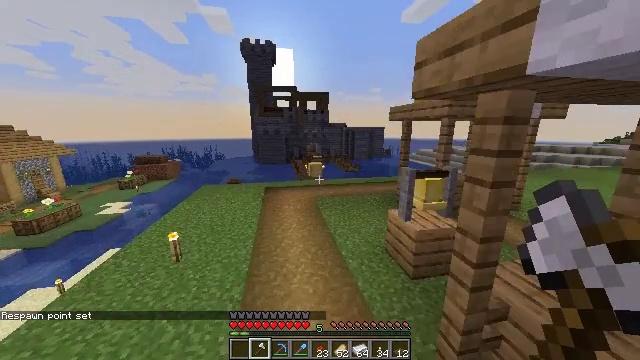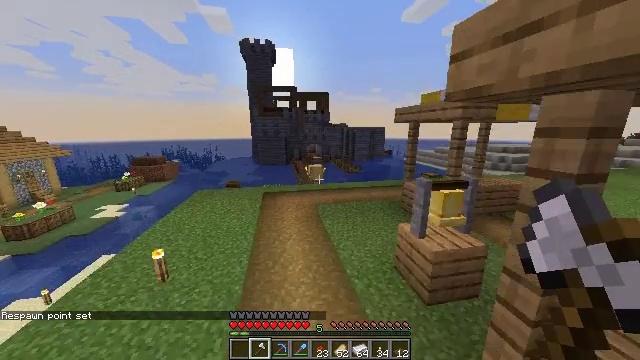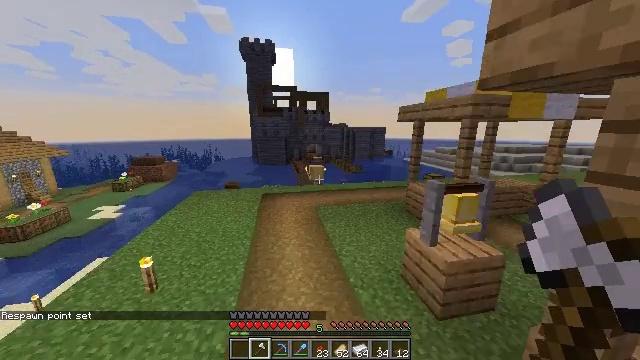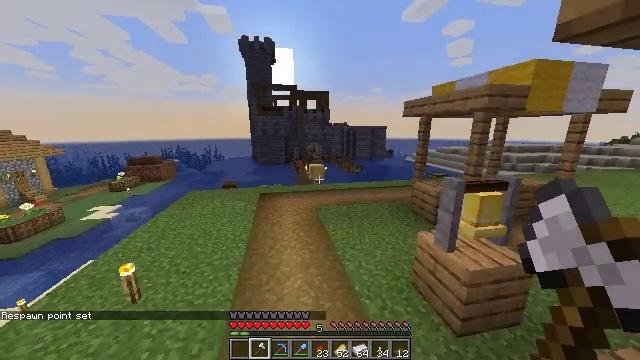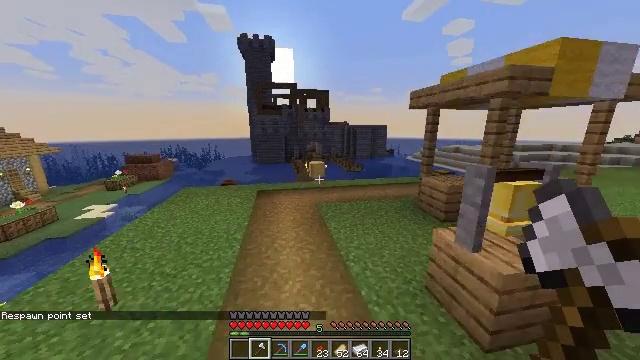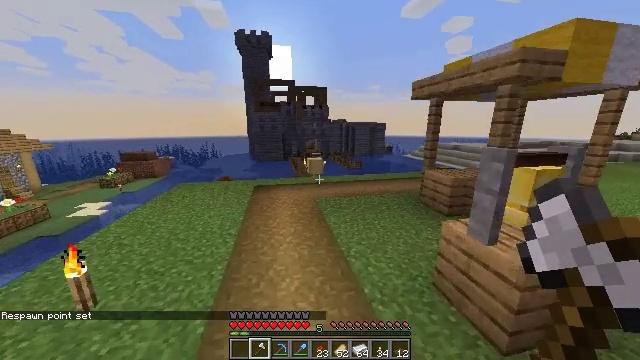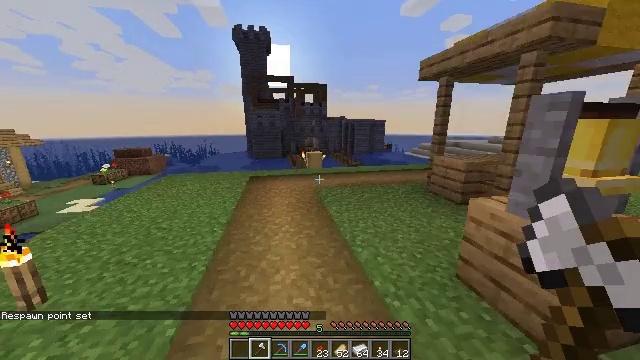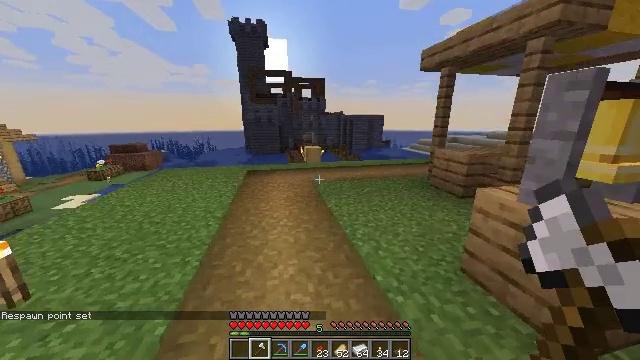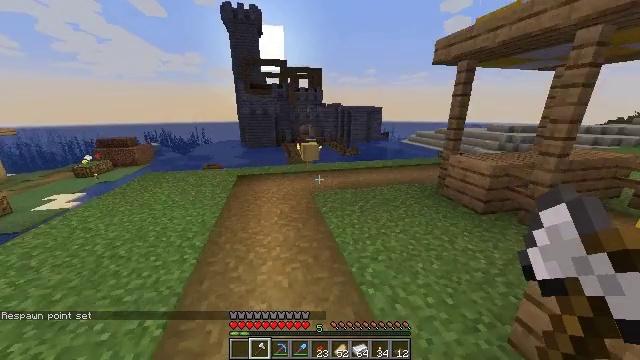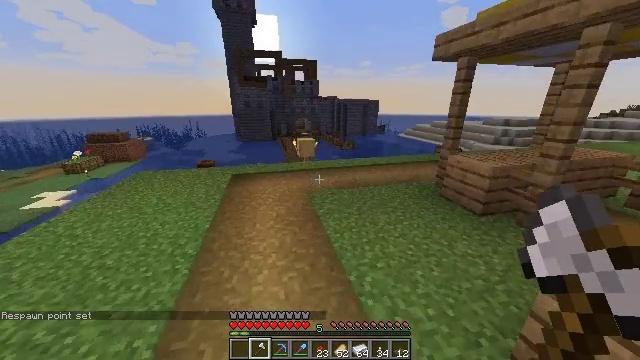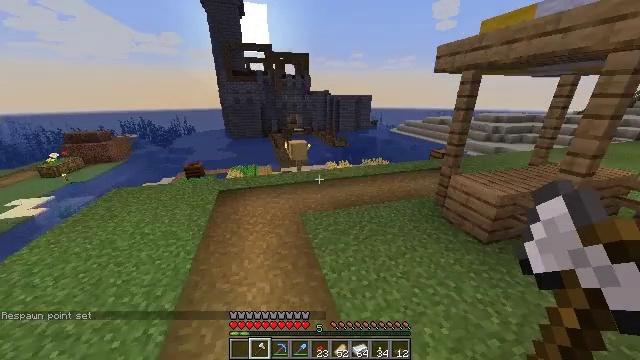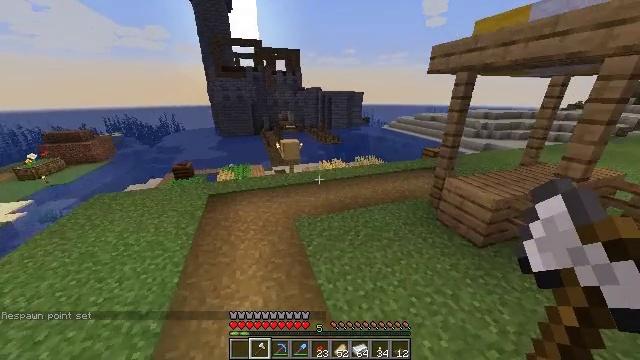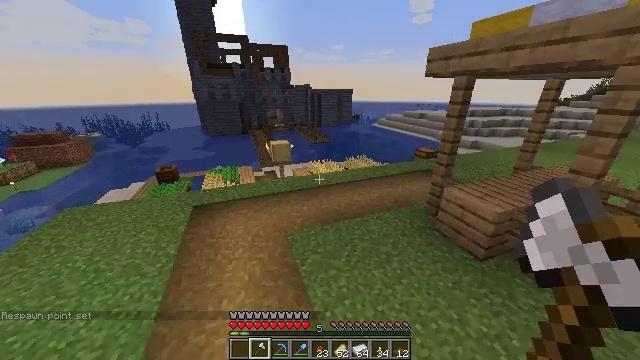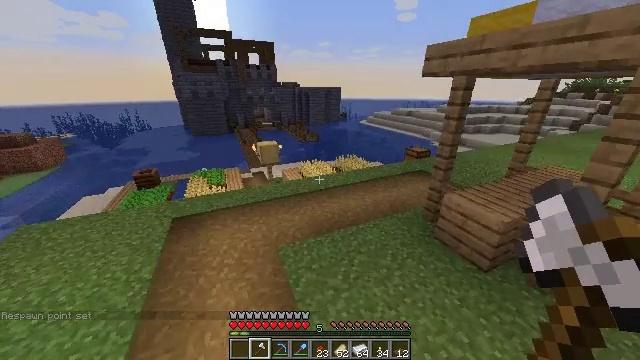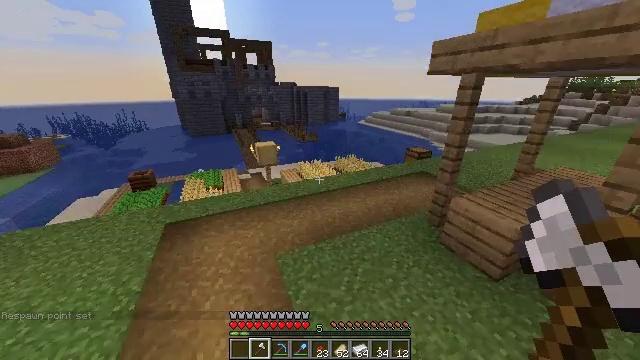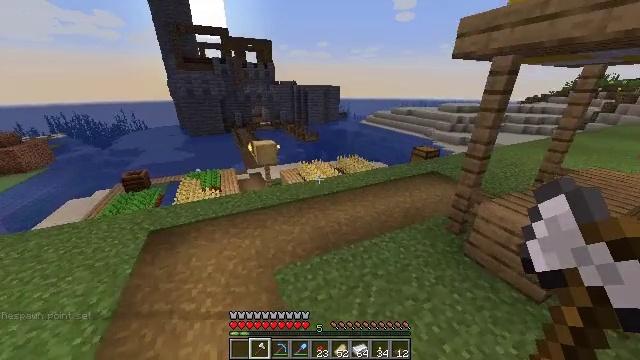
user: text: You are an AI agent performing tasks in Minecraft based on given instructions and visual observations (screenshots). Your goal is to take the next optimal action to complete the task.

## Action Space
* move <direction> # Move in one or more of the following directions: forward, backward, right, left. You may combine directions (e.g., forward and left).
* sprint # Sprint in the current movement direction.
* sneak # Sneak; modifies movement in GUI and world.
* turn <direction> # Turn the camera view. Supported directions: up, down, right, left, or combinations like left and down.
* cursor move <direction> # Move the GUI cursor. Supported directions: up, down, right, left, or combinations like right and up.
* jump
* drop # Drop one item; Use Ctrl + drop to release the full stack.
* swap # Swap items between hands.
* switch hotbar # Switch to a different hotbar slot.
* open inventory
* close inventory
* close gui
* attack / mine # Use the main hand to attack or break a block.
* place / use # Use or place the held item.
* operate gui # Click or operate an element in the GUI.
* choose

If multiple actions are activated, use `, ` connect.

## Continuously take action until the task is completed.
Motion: motion action
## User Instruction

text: Retrieve the spruce trapdoor by mining.
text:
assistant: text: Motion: move forward, jump
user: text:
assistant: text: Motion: move forward, jump
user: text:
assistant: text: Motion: move forward, jump
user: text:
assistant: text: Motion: move forward, jump
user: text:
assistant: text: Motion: move forward, sprint, jump
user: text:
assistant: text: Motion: move forward, sprint, jump
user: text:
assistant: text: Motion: move forward, sprint, turn down, jump
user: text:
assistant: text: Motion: move forward, sprint, turn down, jump
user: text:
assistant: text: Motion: move forward, sprint, turn right and down, jump
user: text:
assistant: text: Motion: move forward, turn right and down, jump
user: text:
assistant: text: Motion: move forward, turn right, jump
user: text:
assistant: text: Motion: move forward, turn right, jump
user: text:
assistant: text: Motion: move forward, turn right, jump
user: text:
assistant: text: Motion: move forward, jump
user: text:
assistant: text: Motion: move forward, jump
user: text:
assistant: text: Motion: move forward, jump
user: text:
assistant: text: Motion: move forward, jump
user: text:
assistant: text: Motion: move forward and move right, jump
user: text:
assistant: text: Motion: move forward and move right, turn left, jump
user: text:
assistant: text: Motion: move forward and move right, turn left, jump
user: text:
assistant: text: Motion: move forward and move right, turn left, jump
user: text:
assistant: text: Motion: move forward and move right, jump
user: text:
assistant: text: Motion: move forward and move right, sprint, jump
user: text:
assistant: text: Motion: move forward and move right, sprint
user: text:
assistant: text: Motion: move forward, sprint
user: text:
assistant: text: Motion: move forward
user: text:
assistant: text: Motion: move forward, turn down
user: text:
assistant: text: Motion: move forward, turn right and down
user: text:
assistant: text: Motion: move forward, turn right and down
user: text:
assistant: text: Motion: move forward, turn right and down